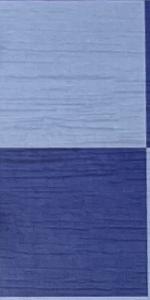
Label: Empty